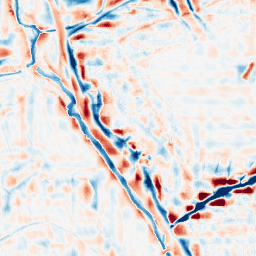
Category: wavelet
Decomposition family: wavelet_reverse_biorthogonal
Decomposition parameters: wavelet: rbio1.3
level: 4
Upsampling method: fft_zeropad
Upsampling parameters: scale: 8
Upsampling scale: 8